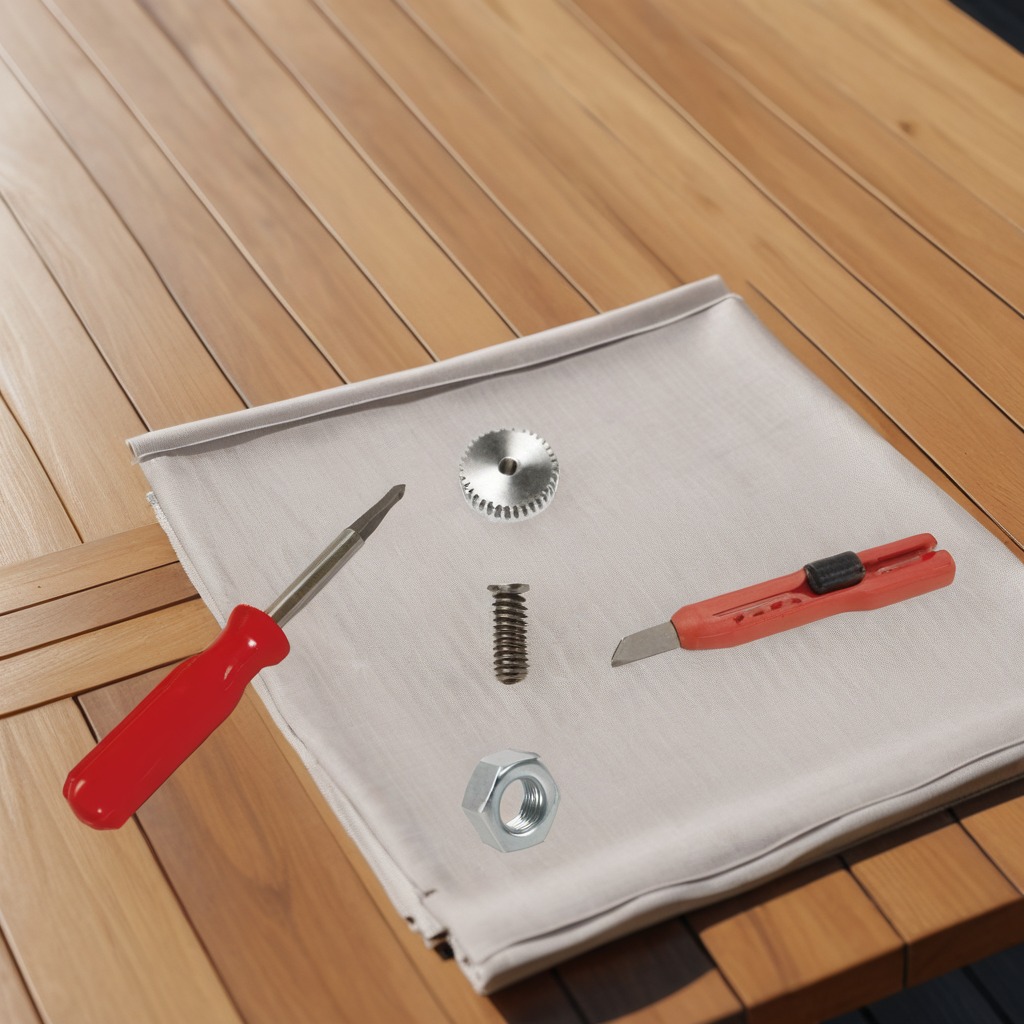
A steel gear with teeth, a utility knife, a coiled metal spring, a screwdriver, and a metal nut are lying on the wooden table.